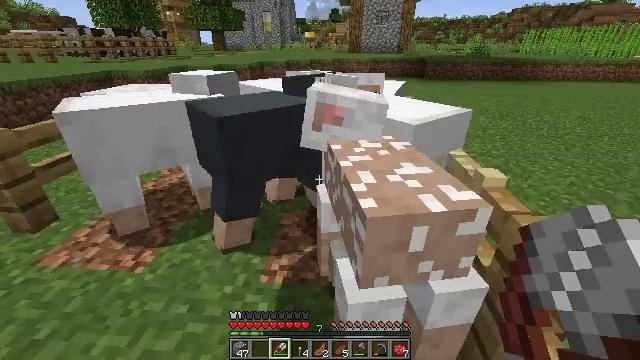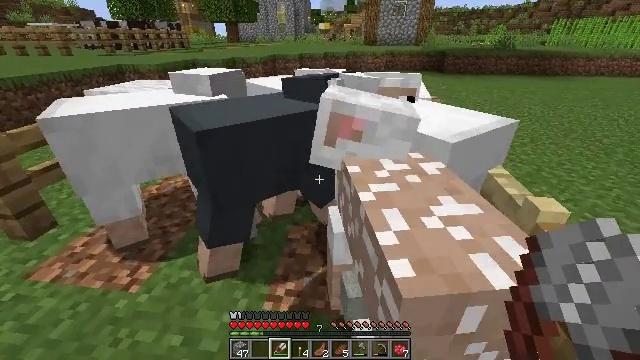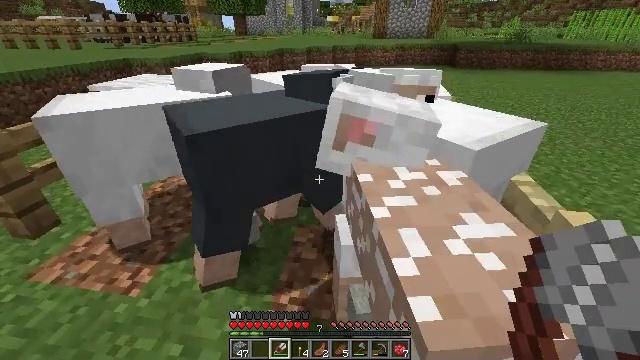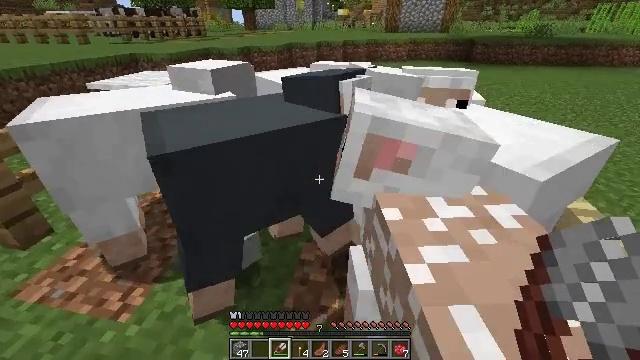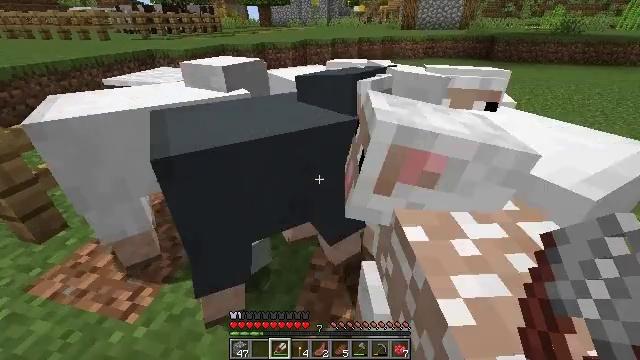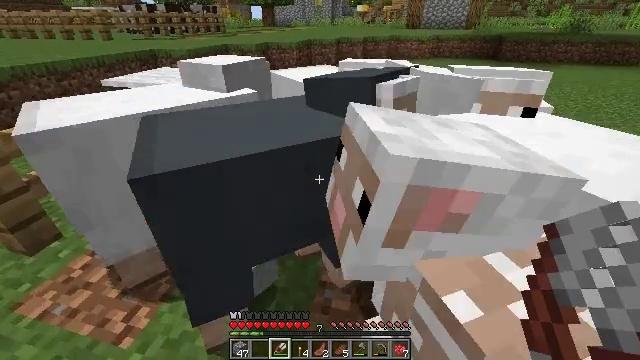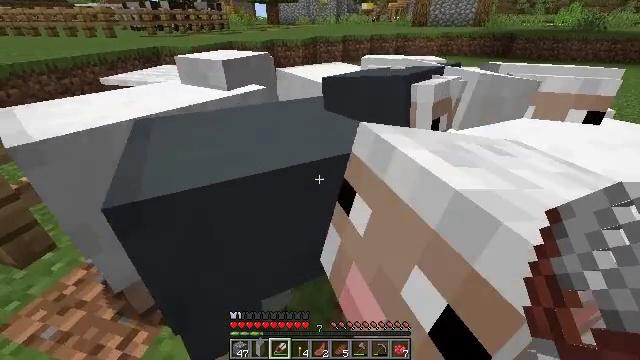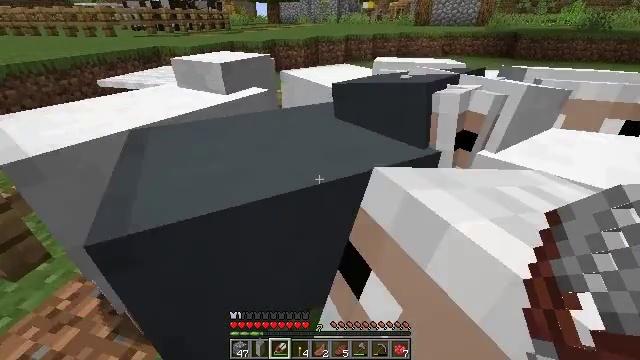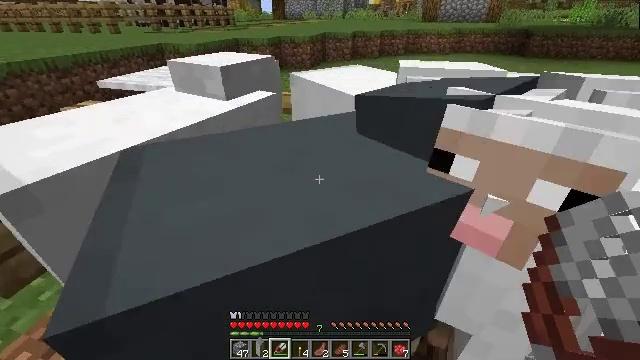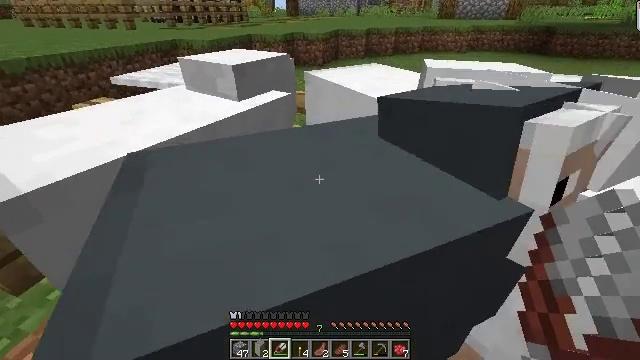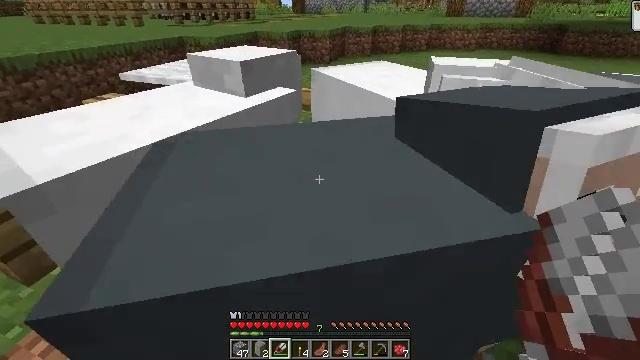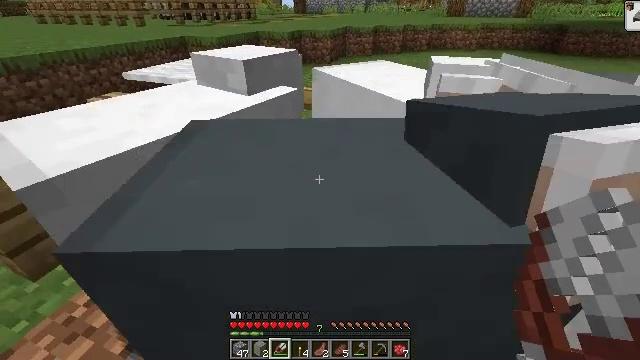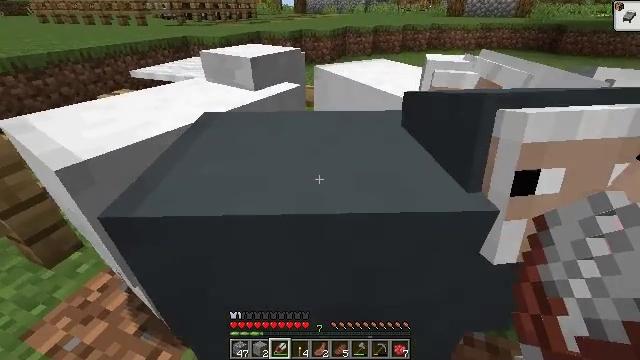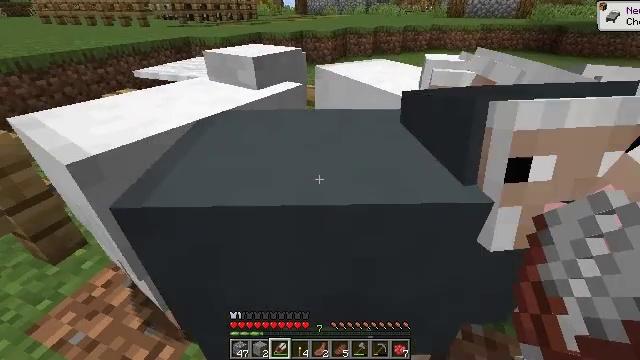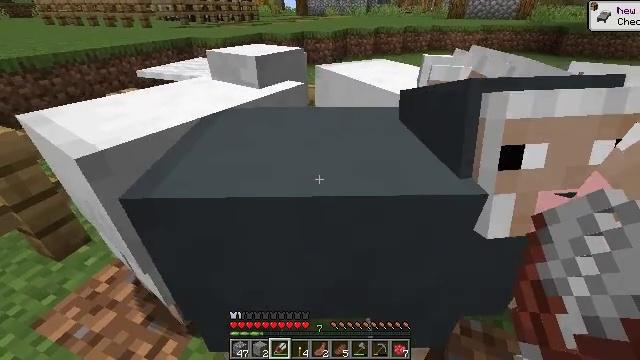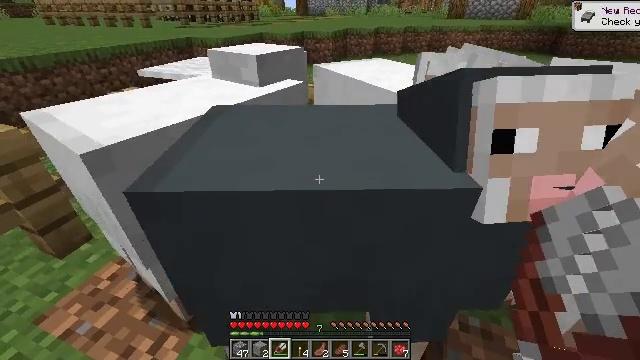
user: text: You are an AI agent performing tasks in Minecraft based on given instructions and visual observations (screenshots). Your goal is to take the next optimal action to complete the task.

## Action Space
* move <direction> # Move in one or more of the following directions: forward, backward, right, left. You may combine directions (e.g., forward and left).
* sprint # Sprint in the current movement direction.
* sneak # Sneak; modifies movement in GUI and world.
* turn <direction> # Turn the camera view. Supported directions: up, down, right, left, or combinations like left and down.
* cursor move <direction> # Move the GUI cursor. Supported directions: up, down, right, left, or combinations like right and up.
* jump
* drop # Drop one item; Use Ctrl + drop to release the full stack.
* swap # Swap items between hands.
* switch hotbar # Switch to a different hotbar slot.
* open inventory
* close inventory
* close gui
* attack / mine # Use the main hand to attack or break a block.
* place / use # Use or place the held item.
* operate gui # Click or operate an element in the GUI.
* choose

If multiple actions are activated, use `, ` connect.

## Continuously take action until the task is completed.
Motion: motion action
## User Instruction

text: Use the crafting grid to craft an iron door.
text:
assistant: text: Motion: move forward, turn left and down
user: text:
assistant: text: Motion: move forward, turn left and down
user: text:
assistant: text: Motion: move forward, turn left and down
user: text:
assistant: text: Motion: move forward, turn left
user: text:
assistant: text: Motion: move forward
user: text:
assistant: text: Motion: move forward
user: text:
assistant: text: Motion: move forward
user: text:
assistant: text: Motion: no_op
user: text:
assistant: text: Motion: turn left
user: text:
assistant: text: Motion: turn left
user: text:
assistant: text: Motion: no_op
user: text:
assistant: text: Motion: use / place
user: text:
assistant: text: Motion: use / place
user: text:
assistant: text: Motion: use / place
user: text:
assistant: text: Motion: no_op
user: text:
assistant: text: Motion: no_op
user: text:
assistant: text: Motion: no_op
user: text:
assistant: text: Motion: no_op
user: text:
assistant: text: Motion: no_op
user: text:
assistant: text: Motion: no_op
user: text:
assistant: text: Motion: no_op
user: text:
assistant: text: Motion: no_op
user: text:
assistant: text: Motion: no_op
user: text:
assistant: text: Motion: no_op
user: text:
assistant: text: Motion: turn left
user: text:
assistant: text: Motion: turn left
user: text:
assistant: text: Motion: move forward, turn left and up
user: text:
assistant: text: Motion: move forward, turn left
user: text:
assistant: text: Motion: move forward, turn left
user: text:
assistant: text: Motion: move forward, turn left